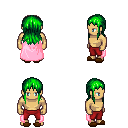
a pixel art fantasy rpg character, male body template, human, tanned skin, pink cape, red pants, green unkempt hairstyle, brown slippers, four views (front, back, left, right), 2x2 character sprite sheet, small pixel art, hard edges, no anti-aliasing